Aerial crown-view tile of a tropical tree (Barro Colorado Island, Panama), acquired 20250818:
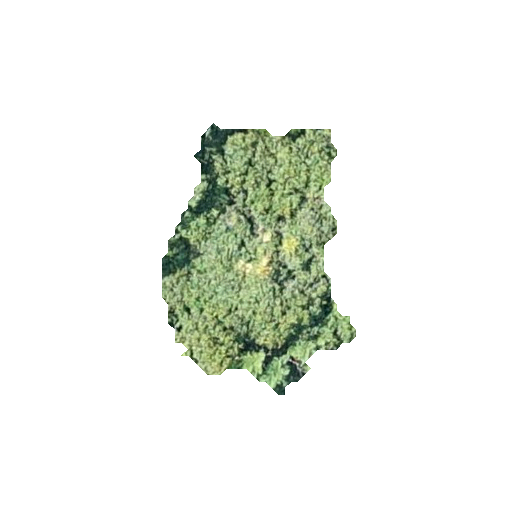
Species: Trichilia tuberculata
GBIF accepted scientific name: Trichilia tuberculata
Crown area: 52.025 m²